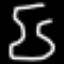
Label: hourglass